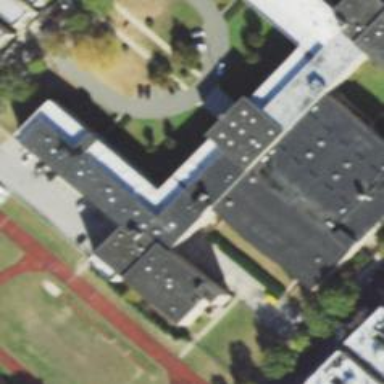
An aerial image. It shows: School.